Question: I have an email template <URL>. In Gmail, however, the button does not appear.
See screenshot (rendered in Gmail):

Here is the button code:
'''
.button {
background-image: -webkit-linear-gradient(top, rgba(168,224,0,1) 0%,rgba(126,163,3,1) 50%);
background-image: -moz-linear-gradient(top, rgba(168,224,0,1) 0%,rgba(126,163,3,1) 50%);
background-image: -ms-linear-gradient(top, rgba(168,224,0,1) 0%,rgba(126,163,3,1) 50%);
background-image: -o-linear-gradient(top, rgba(168,224,0,1) 0%,rgba(126,163,3,1) 50%);
background-image: linear-gradient(top, rgba(168,224,0,1) 0%,rgba(126,163,3,1) 50%);
-webkit-box-shadow: 0px 0px 0px 1px rgba(250,250,250,1)inset;
-moz-box-shadow: 0px 0px 0px 1px rgba(250,250,250,1)inset;
box-shadow: 0px 0px 0px 1px rgba(250,250,250,1)inset;
border: solid 1px rgba(112,112,112,1);
-webkit-border-radius: 3px;
-moz-border-radius: 3px;
border-radius: 3px;
width: 180px;
height: 44px;
padding: 0px 24px 0px 24px;
display: block;
font-size: 18px;
font-family: Arial, Sans-serif;
line-height: 40px;
text-align: center;
color: rgba(247,247,247,1) !important;
font-weight: bold;
margin: 0 auto;
}
a.button {
text-decoration: none !important;
}
.button:hover {
background-image: -webkit-linear-gradient(top, rgba(168,224,0,1) 0%,rgba(137,179,0,1) 50%);
background-image: -moz-linear-gradient(top, rgba(168,224,0,1) 0%,rgba(137,179,0,1) 50%);
background-image: -ms-linear-gradient(top, rgba(168,224,0,1) 0%,rgba(137,179,0,1) 50%);
background-image: -o-linear-gradient(top, rgba(168,224,0,1) 0%,rgba(137,179,0,1) 50%);
background-image: linear-gradient(top, rgba(168,224,0,1) 0%,rgba(137,179,0,1) 50%);
-webkit-box-shadow: 0px 0px 0px 1px rgba(239,249,254,1)inset;
-moz-box-shadow: 0px 0px 0px 1px rgba(239,249,254,1)inset;
box-shadow: 0px 0px 0px 1px rgba(239,249,254,1)inset;
border: solid 1px rgba(179,179,179,1);
}
.button:active {
-webkit-box-shadow: 0px 0px 0px 1px rgba(154,186,203,1)inset;
-moz-box-shadow: 0px 0px 0px 1px rgba(154,186,203,1)inset;
box-shadow: 0px 0px 0px 1px rgba(154,186,203,1)inset;
'''
Any idea what's wrong or how to fix it?
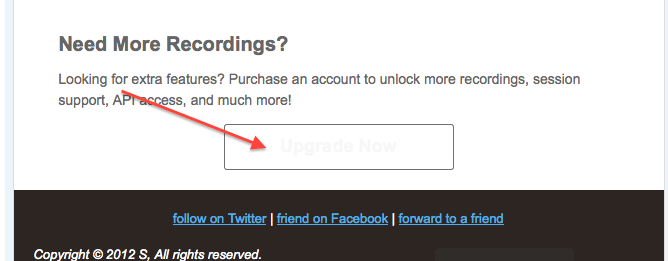
Answer: Most email clients render HTML as if it were 2001 standards.
- -
You need to remember that people may be getting your email in desktop & web clients. Outlook probably has the biggest problem with rendering html / css.
If you are using Mailchimp, I believe they have a testing tool that you can use to replicate how your code will render in different clients.
Good luck.